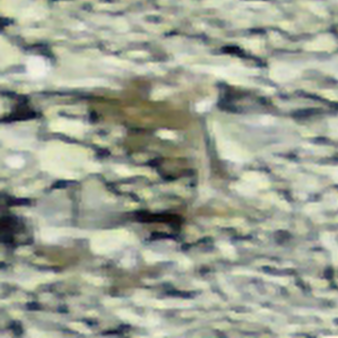
Label: other